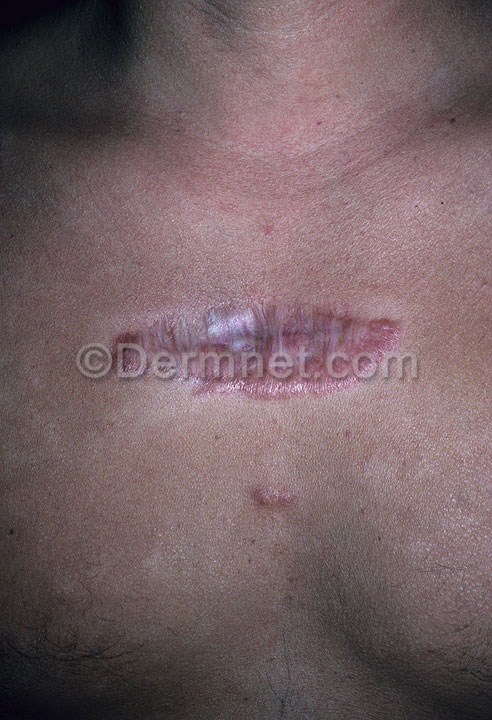
Disease: Seborrheic Keratoses and other Benign Tumors